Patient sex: F
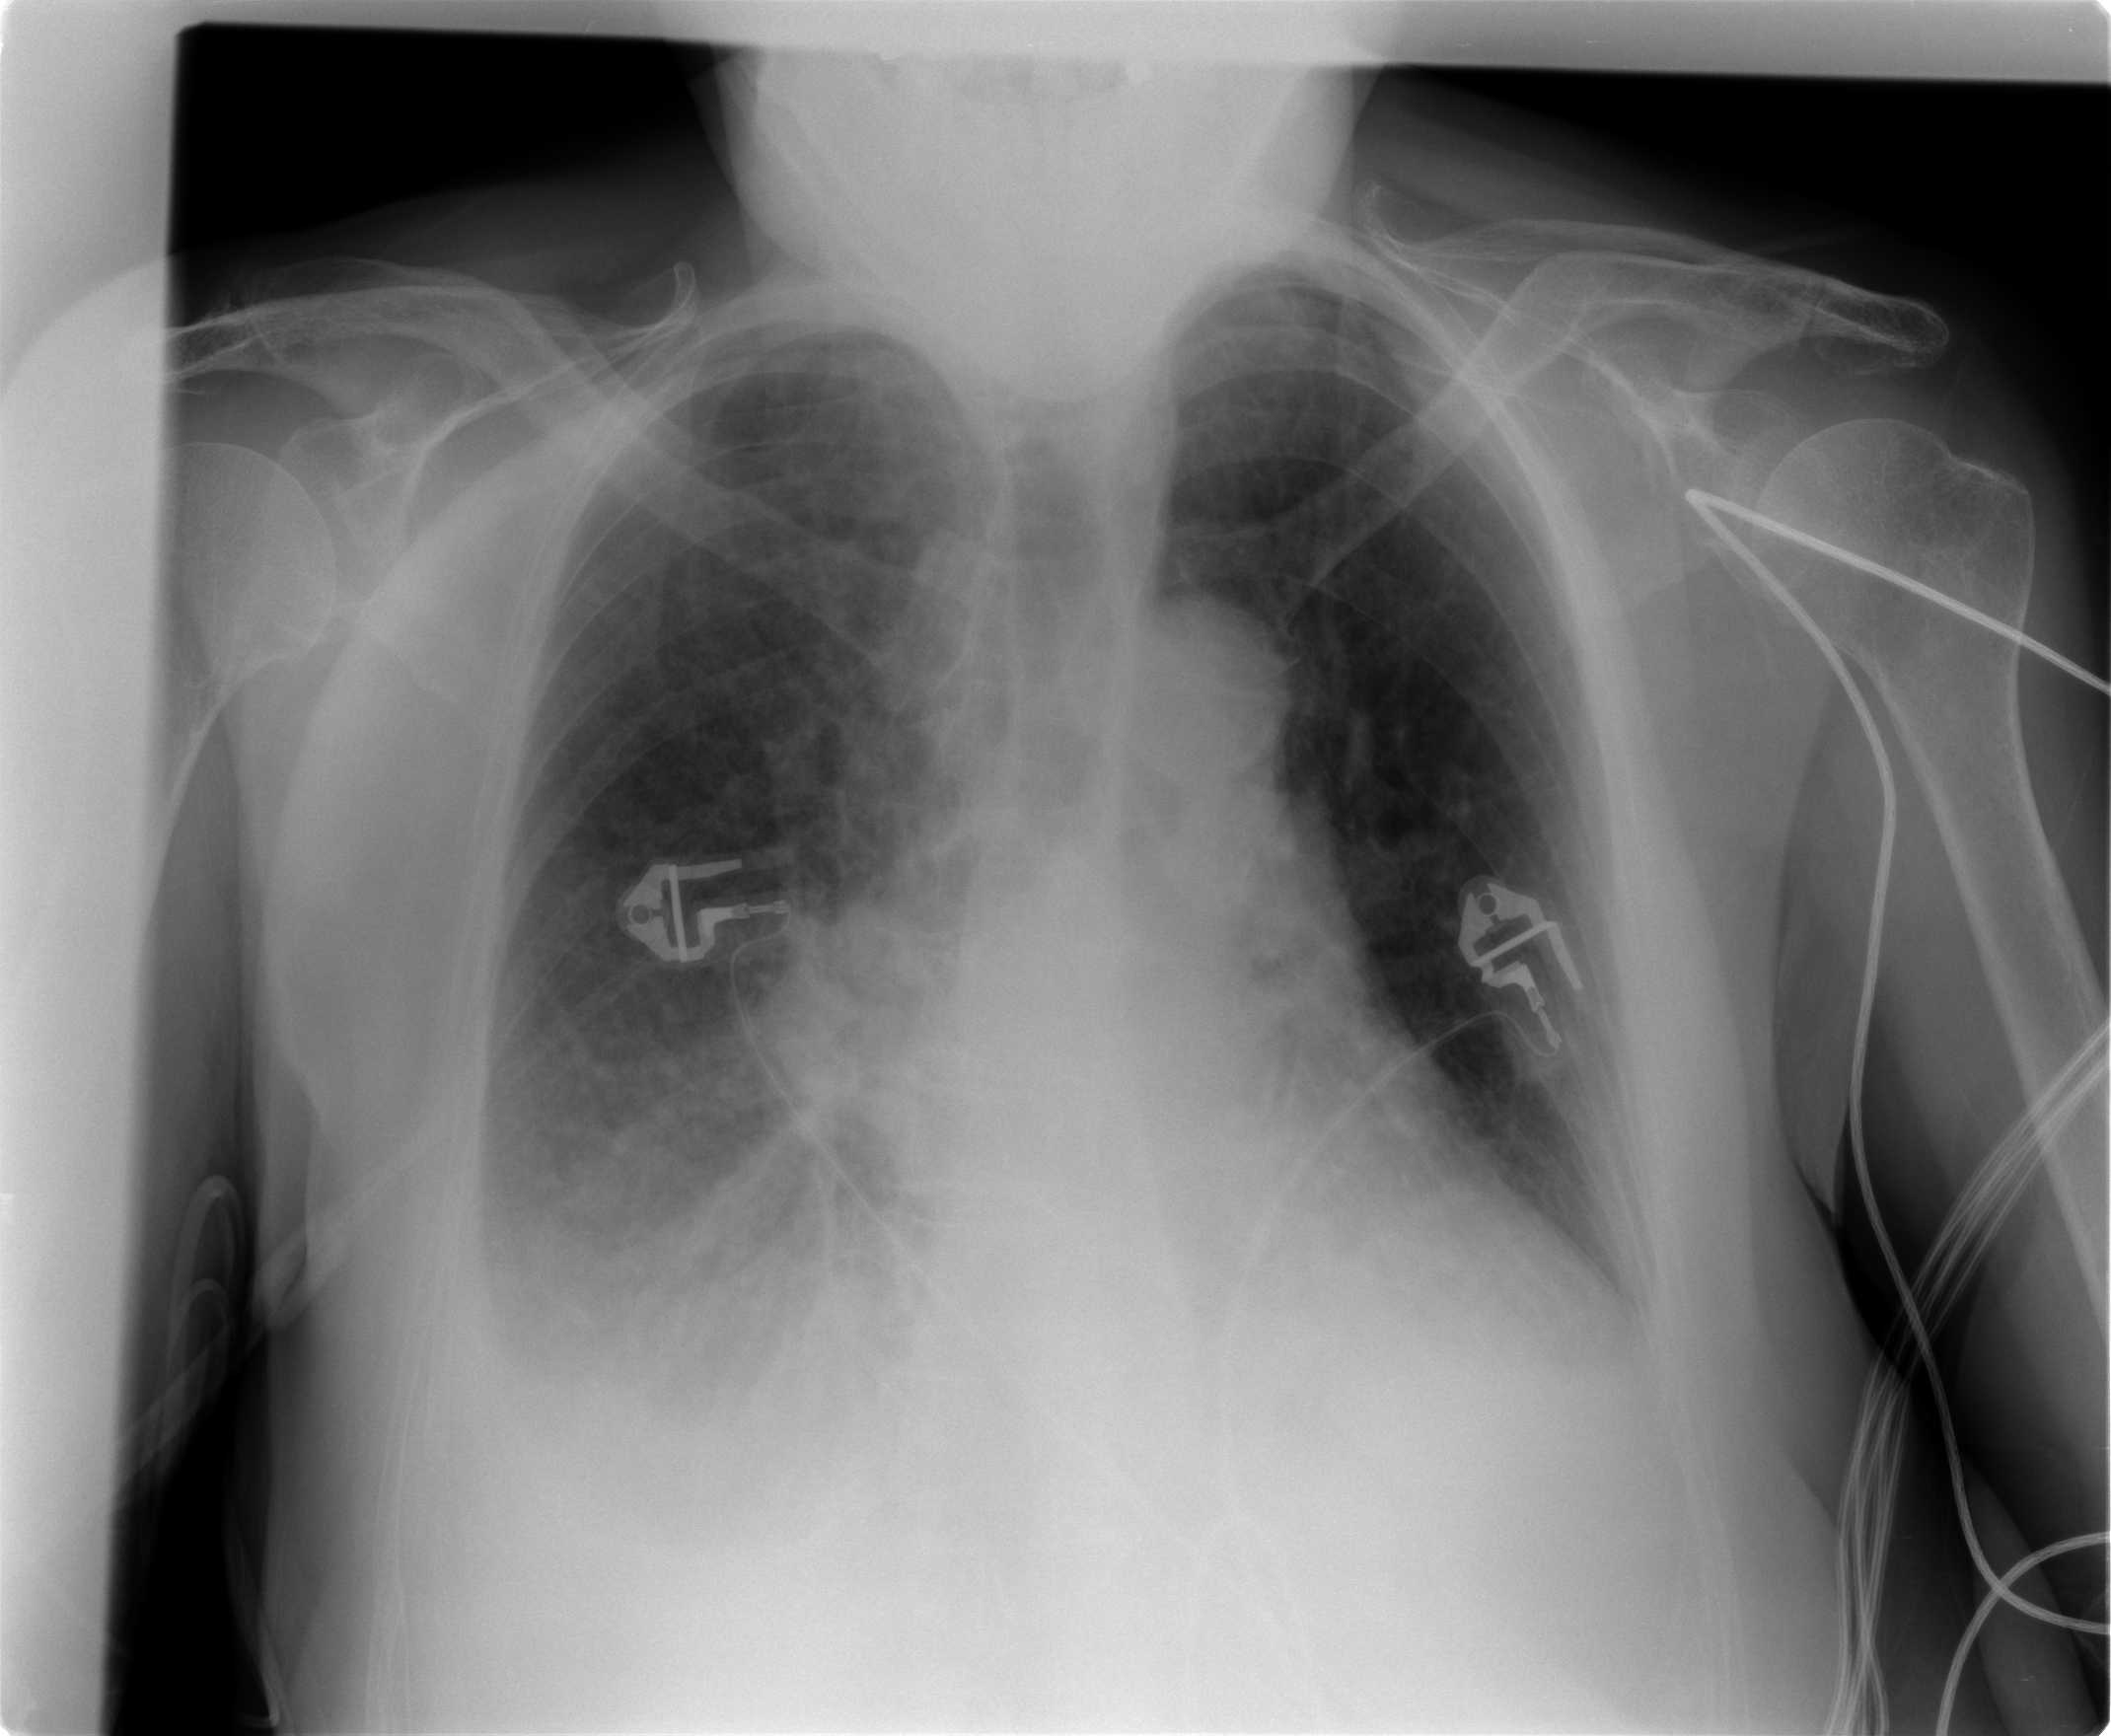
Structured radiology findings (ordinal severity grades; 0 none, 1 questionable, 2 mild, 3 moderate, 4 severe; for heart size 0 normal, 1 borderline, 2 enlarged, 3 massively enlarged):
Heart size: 2
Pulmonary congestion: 0
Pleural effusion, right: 2
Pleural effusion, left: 2
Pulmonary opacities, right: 3
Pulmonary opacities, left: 0
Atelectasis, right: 2
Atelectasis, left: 2